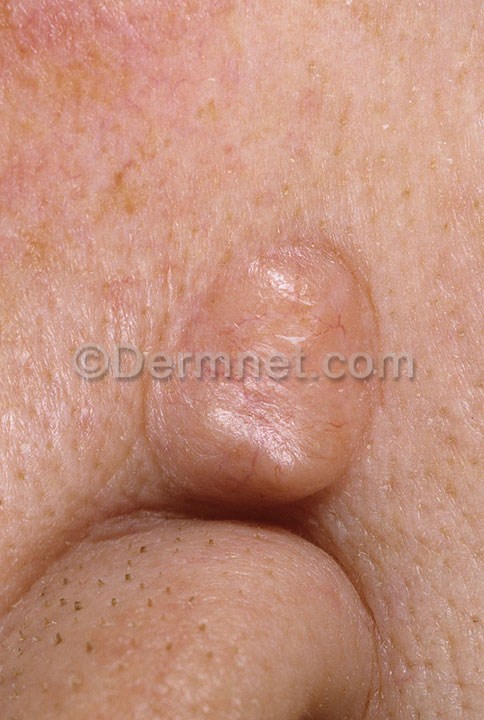
Disease: Seborrheic Keratoses and other Benign Tumors